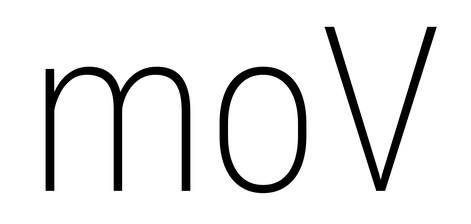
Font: Roboto_Condensed_ExtraLight